Question: Friends
I am new in to android app development and When I am trying to setup the environment I am getting the error i am just confuse why it is happening with me I am using and 'java -version java version "1.7.0_65" OpenJDK Runtime Environment (IcedTea 2.5.3) (7u71-2.5.3-0ubuntu0.14.04.1) OpenJDK 64-Bit Server VM (build 24.65-b04, mixed mode)' and when have download the 'android-studio-ide-<PHONE>-linux.zip' from <URL> and when i am running the studio it starts well and after when I try to create a new project i am facing like this  any one can please help me in solveing the problem
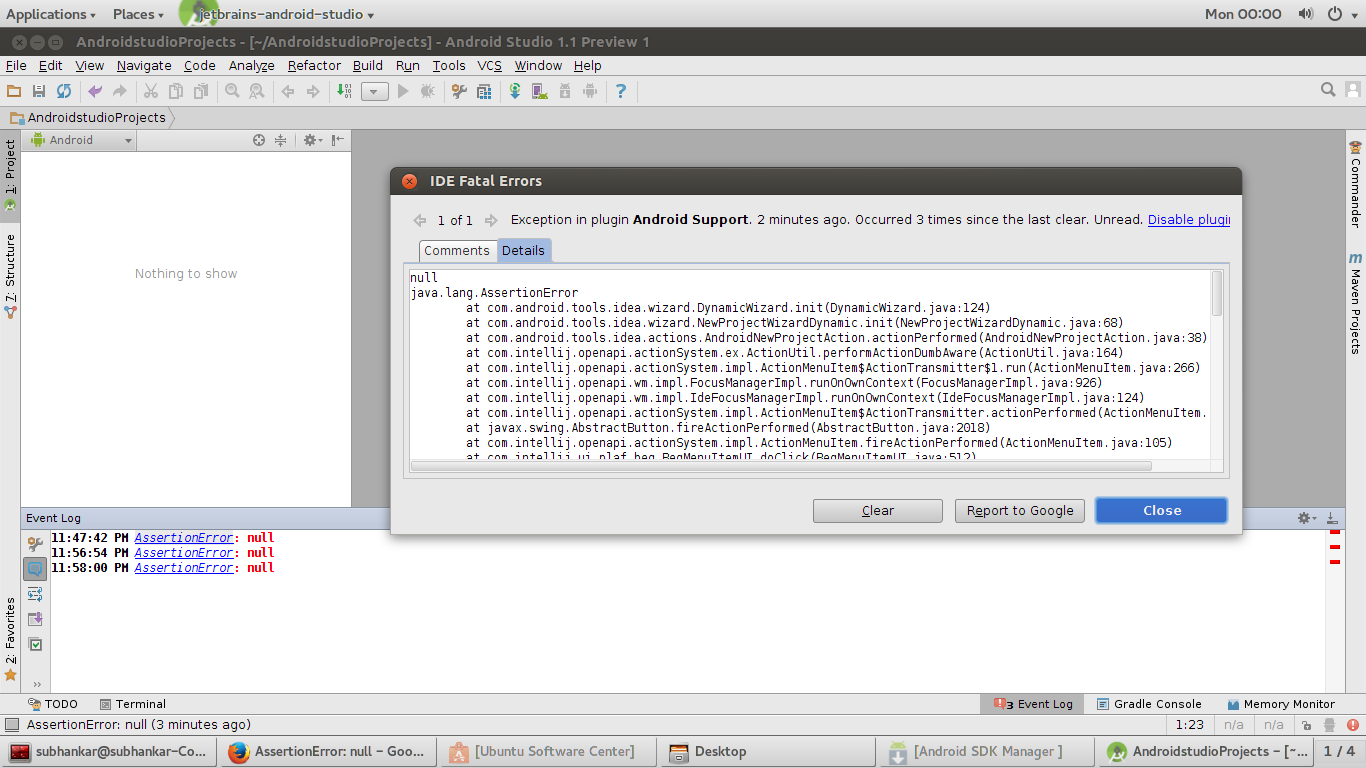
Answer: After a long research over net and R&D i found that my 'SDK Manager' was not properly configured and was unable to download the minimum 'SDK' but it's a bug too of an 'IDE' so my recommendation is that if u find this kind of problem try to import an entire per-compiled project then when ever the 'IDE' will open will open with some value. Some times in case of Linux it is some permission issue so we have to check all the permission carefully